Question: The output from C# in VS2019 is as follows
> Exception thrown: 'System.Data.SqlClient.SqlException' in System.Data.dll
Invalid column name 'Sequence No_(Forward)'.
Invalid column name 'Sequence No_(Backward)'.
Invalid column name 'Fixed Scrap Qty_(Accum_)'.
Invalid column name 'Scrap Factor _(Accumulated)'.
The SQL is
'''
SELECT
[Sequence No_(Forward)], [Sequence No_(Backward)],
[Fixed Scrap Qty_(Accum_)], [Scrap Factor _(Accumulated)]
FROM
[AMSNeve2018CU23_Live].[dbo].[AMS Neve LIVE$Routing Line]
WHERE
[Routing No_] = 'SMN812-652';
'''
The same query works in SQL Server Management Studio:

'''
using System;
using System.Collections.Generic;
using System.Data.SqlClient;
using System.Linq;
using System.Text;
using System.Threading.Tasks;
namespace ConsoleApp1
{
class Program
{
public static string CString;
static void Main(string[] args)
{
CString = "server=NAVSERVER\NAV;" +
"UID=sa;" +
"database=AMSNeve2018CU23_Live; " +
"connection timeout=30";
string sql = "SELECT [Sequence No_(Forward)] ";
sql += "FROM[AMSNeve2018CU23_Live].[dbo].";
sql += [AMS Neve LIVE$Routing Line] ";
sql += "WHERE[Routing No_] = 'SMN812-652';";
FailMiserablyOnRead(sql);
}
public static void FailMiserablyOnRead(string sql)
{
try
{
using (SqlConnection con = new SqlConnection(CString))
using (SqlCommand cmd = new SqlCommand(sql, con))
{
con.Open();
SqlDataReader reader = cmd.ExecuteReader();
if (reader.HasRows)
{
while (reader.Read())
{
//NavRoutingLine Line = new NavRoutingLine();
}
}
}
}
catch (Exception ex)
{
Console.WriteLine(ex.Message);
}
}
}
}
'''
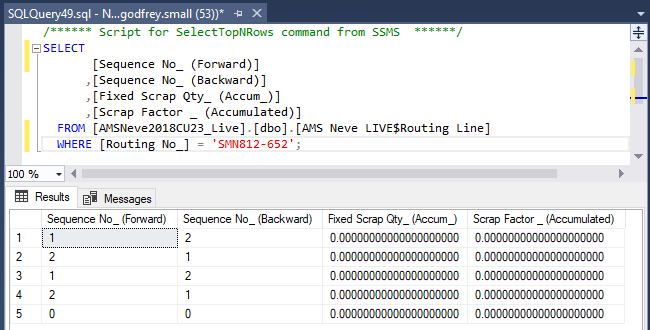
Answer: The rules for a valid column name in SQL Server are different from those in C#. The solution is to rename your SQL columns so they are acceptable to C#.
In your code, replace this:
'''
string sql = "SELECT [Sequence No_(Forward)] ";
sql += "FROM[AMSNeve2018CU23_Live].[dbo].";
sql += [AMS Neve LIVE$Routing Line] ";
sql += "WHERE[Routing No_] = 'SMN812-652';";
'''
with this:
'''
string sql = @"
SELECT [Sequence No_ (Forward)] As Sequence_No_Forward
FROM [AMSNeve2018CU23_Live].[dbo].[AMS Neve LIVE$Routing Line]
WHERE [Routing No_] = 'SMN812-652';
";
'''
and let me know if that works for you.